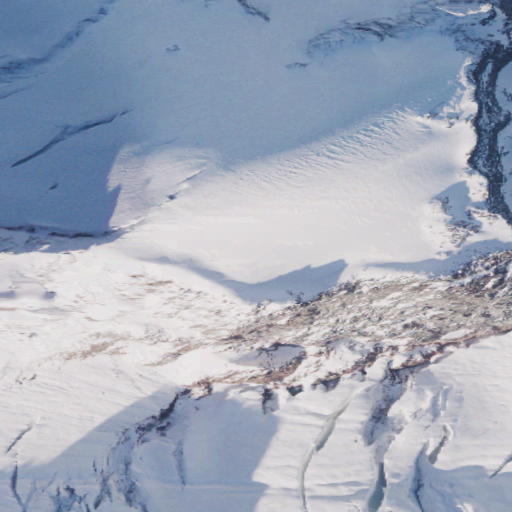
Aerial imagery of cliff(s) in Washington named North Guardian Rock containing snow and barren land